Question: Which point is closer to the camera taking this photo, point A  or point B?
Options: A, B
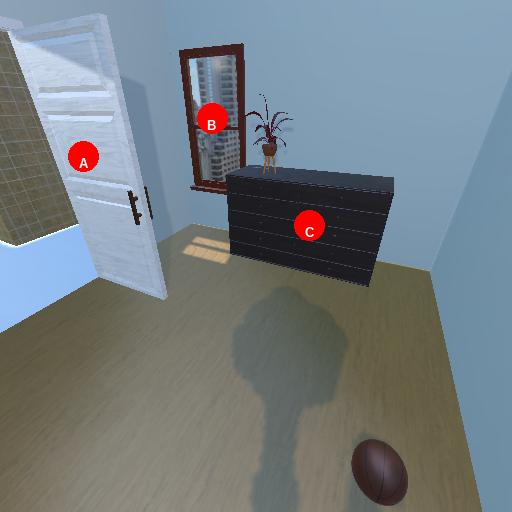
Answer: A